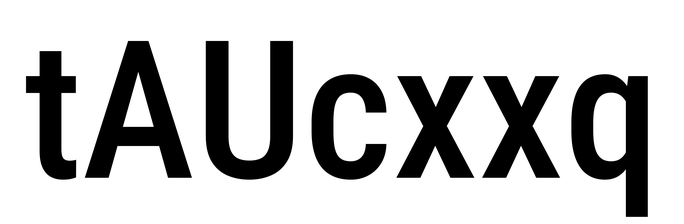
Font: Roboto_Condensed_Medium